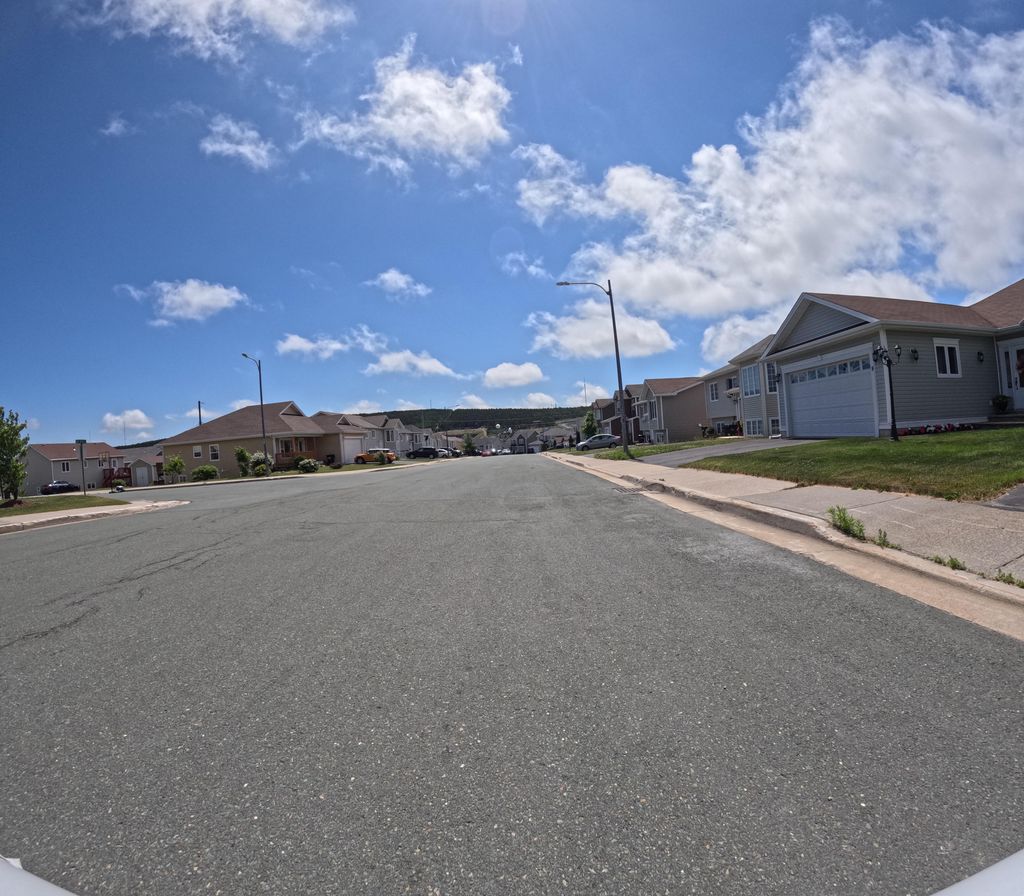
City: st_johns